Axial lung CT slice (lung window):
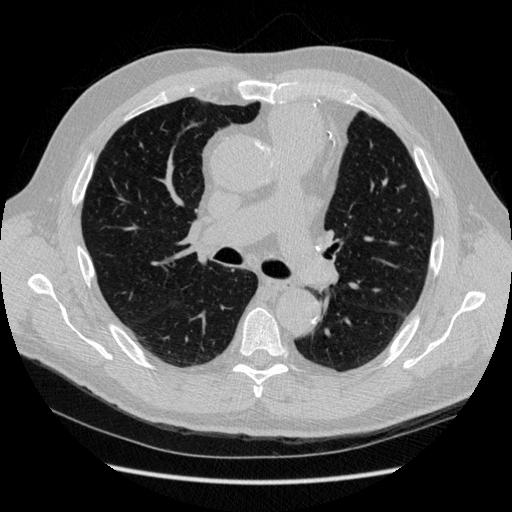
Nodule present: no